Question: I'm developing an application in which I'm using 'webview' to load certain websites. I also have customized 'actionbar' on which I have website navigation 'button'. Here is the view how my layout is looking like:

When I load website my all three buttons are visible, but I want them to be visible at that time only when user has clicked on some URL, so user easily understand the purpose of those buttons.
I have added all the functionalities to those button. Here is my code:
'''
website_back = (ImageButton) cView.findViewById(R.id.website_back);
website_forward = (ImageButton) cView.findViewById(R.id.website_forward);
website_refresh = (ImageButton) cView.findViewById(R.id.website_refresh);
if (v.getId() == R.id.website_back) {
webview.goBack();
}
if (v.getId() == R.id.website_forward) {
webview.goForward();
}
if (v.getId() == R.id.website_refresh) {
webview.reload();
}
'''
My WebViewClient:
'''
private class HelloWebViewClient extends WebViewClient {
public void onPageStarted(WebView view, String url, Bitmap favicon) {
progress.setVisibility(View.VISIBLE);
super.onPageStarted(view, url, favicon);
}
public void onPageFinished(WebView view, String url) {
progress.setVisibility(View.GONE);
super.onPageFinished(view, url);
}
public boolean shouldOverrideUrlLoading(WebView view, String url) {
website_back.setImageResource(R.drawable.webview_back);
view.loadUrl(url);
return true;
}
}
'''
How can I only show those buttons when user has clicked on some URL, on the website launched in the webview?
Any kind of help will be appreciated.
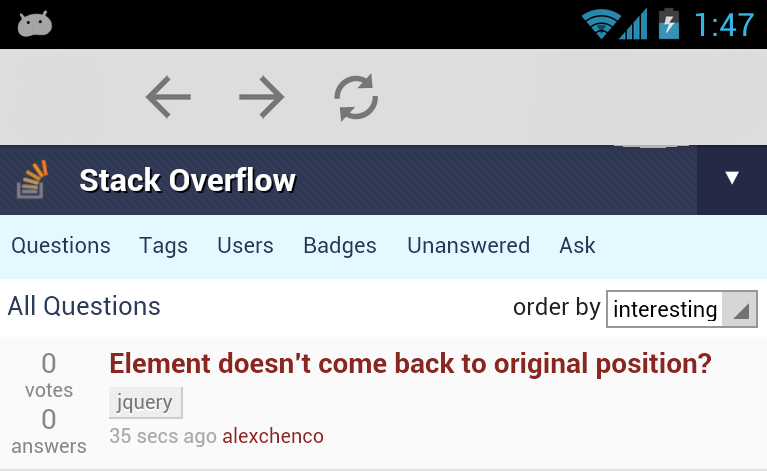
Answer: You need to attach a WebViewClient to the WebView to listen in on the URLs that are being fetched.
'''
mWebView.setWebViewClient(new WebViewClient() {
@Override
public boolean shouldOverrideUrlLoading(WebView view, String url) {
if(url.equals(mOriginalUrl)){
//initial url load, ignoring.
}
else {
//url was navigated to - do something
}
return super.shouldOverrideUrlLoading(view, url);
}
@Override
public void onPageFinished(WebView view, String url) {
//page has finished loading
}
});
'''